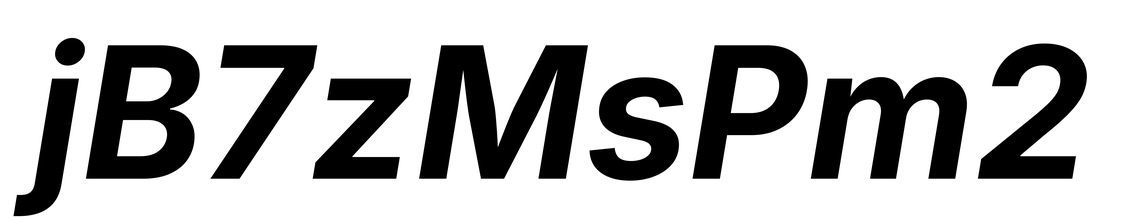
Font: Inter-Italic_Bold_Italic